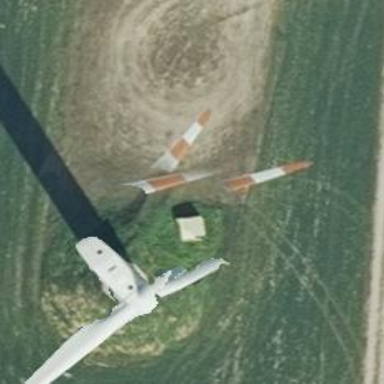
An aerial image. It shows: Wind generator powered by wind turbine.